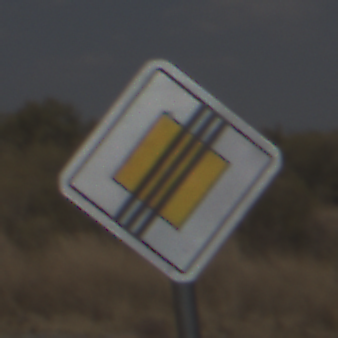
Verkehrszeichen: EndeVorfahrtsstrasse
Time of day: Midday
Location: Outdoor (Nature)
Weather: PartlyCloudy
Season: NotSpecified
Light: Natural